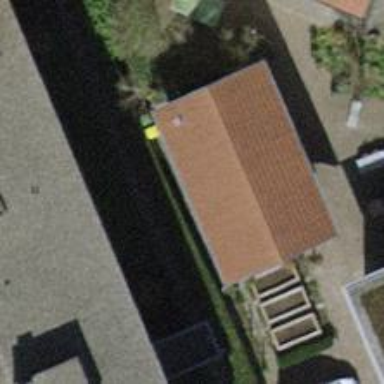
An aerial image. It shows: Building with tiled roof.